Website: ulta-beauty
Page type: gifting
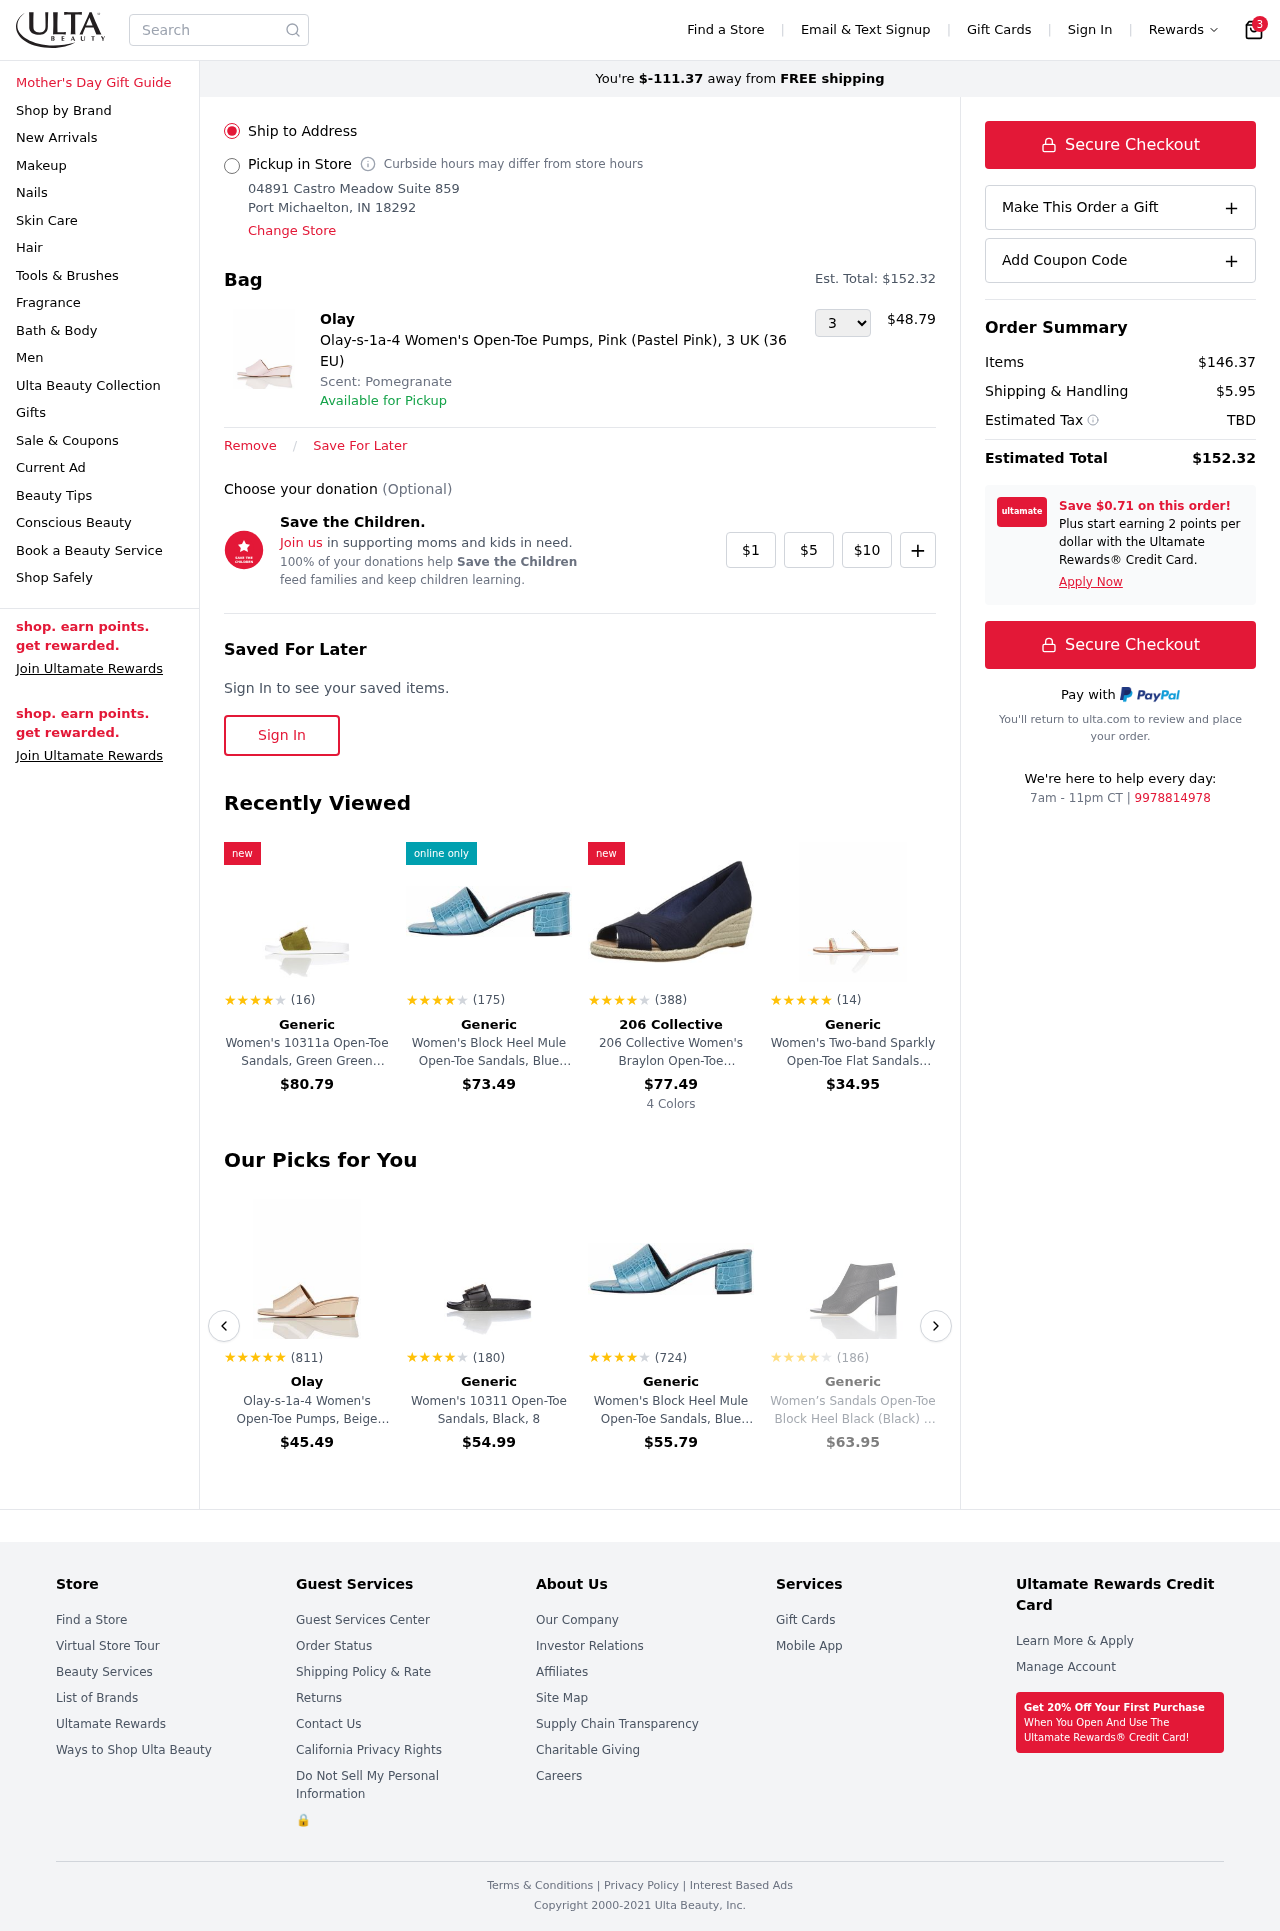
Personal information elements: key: PII_LOCATION1_CITY_STATE_ZIP
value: Port Michaelton, IN 18292
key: PII_LOCATION1_STREET
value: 04891 Castro Meadow Suite 859
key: PII_PHONE
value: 9978814978
Product elements: key: PRODUCT1_BRAND
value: Olay
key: PRODUCT1_NAME
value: Olay-s-1a-4 Women's Open-Toe Pumps, Pink (Pastel Pink), 3 UK (36 EU)
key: PRODUCT1_PRICE
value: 48.79
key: PRODUCT1_QUANTITY
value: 3
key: PRODUCT2_BRAND
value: Generic
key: PRODUCT2_NAME
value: Women's 10311a Open-Toe Sandals, Green Green Nude, 8
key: PRODUCT2_NUM_RATINGS
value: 16
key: PRODUCT2_PRICE
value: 80.79
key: PRODUCT2_RATING
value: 4.2
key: PRODUCT3_BRAND
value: Generic
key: PRODUCT3_NAME
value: Women's Block Heel Mule Open-Toe Sandals, Blue Blue Croc, US 8
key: PRODUCT3_NUM_RATINGS
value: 175
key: PRODUCT3_PRICE
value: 73.49
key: PRODUCT3_RATING
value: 4.1
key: PRODUCT4_BRAND
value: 206 Collective
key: PRODUCT4_NAME
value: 206 Collective Women's Braylon Open-Toe Espadrille Wedge-Low Sandal, navy silk, 7 B US
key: PRODUCT4_NUM_RATINGS
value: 388
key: PRODUCT4_PRICE
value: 77.49
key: PRODUCT4_RATING
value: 4.2
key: PRODUCT5_BRAND
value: Generic
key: PRODUCT5_NAME
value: Women's Two-band Sparkly Open-Toe Flat Sandals Brown Sand), US 9
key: PRODUCT5_NUM_RATINGS
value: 14
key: PRODUCT5_PRICE
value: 34.95
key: PRODUCT5_RATING
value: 4.5
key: PRODUCT6_BRAND
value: Olay
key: PRODUCT6_NAME
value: Olay-s-1a-4 Women's Open-Toe Pumps, Beige (Sand), 3 UK (36 EU)
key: PRODUCT6_NUM_RATINGS
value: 811
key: PRODUCT6_PRICE
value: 45.49
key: PRODUCT6_RATING
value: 4.6
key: PRODUCT7_BRAND
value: Generic
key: PRODUCT7_NAME
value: Women's 10311 Open-Toe Sandals, Black, 8
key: PRODUCT7_NUM_RATINGS
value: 180
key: PRODUCT7_PRICE
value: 54.99
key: PRODUCT7_RATING
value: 4.2
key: PRODUCT8_BRAND
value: Generic
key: PRODUCT8_NAME
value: Women's Block Heel Mule Open-Toe Sandals, Blue Blue Croc, US 8
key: PRODUCT8_NUM_RATINGS
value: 724
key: PRODUCT8_PRICE
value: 55.79
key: PRODUCT8_RATING
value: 3.8
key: PRODUCT9_BRAND
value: Generic
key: PRODUCT9_NAME
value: Women’s Sandals Open-Toe Block Heel Black (Black) 6 UK (39 EU)
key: PRODUCT9_NUM_RATINGS
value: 186
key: PRODUCT9_PRICE
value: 63.95
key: PRODUCT9_RATING
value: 4
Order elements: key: ORDER_NUM_ITEMS
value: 3
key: AMOUNT_TO_FREE_SHIPPING
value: $-111.37
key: ORDER_TOTAL
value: $152.32
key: ORDER_SUBTOTAL
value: $146.37
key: ORDER_SHIPPING_COST
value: $5.95
Search elements: key: HEADER_SEARCH
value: Search